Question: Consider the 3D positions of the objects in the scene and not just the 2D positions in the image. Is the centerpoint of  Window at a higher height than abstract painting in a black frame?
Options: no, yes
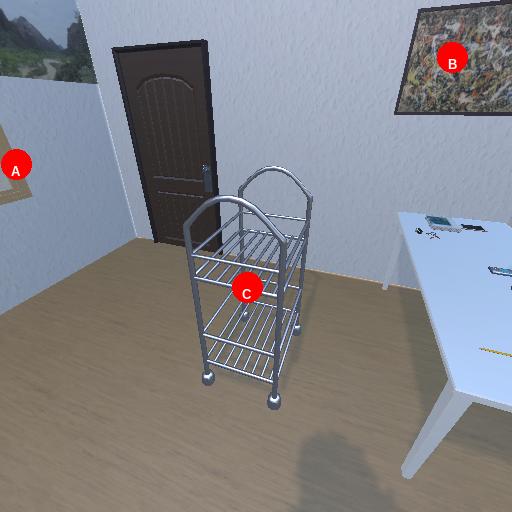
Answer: no